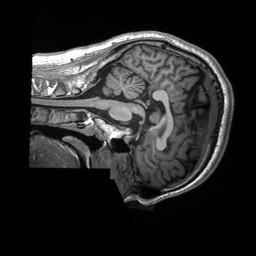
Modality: T1w
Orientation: sagittal
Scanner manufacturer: siemens
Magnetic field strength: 3 T
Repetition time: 2.3 s
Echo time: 0.00232 s